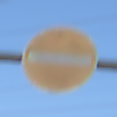
Verkehrszeichen: VerbotDerEinfahrt
Umgebung: Outdoor, Nature
Tageszeit: Dawn
Wetter: Clear
Licht: Natural
Jahreszeit: NotSpecified
Kontrast: LowContrast